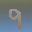
Label: 9